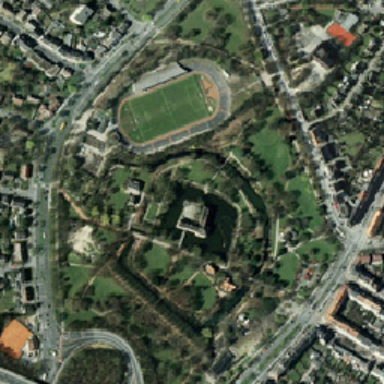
There is a stadium in the park .